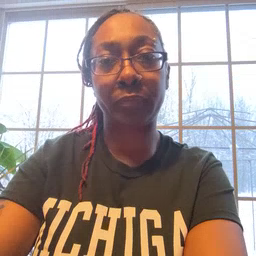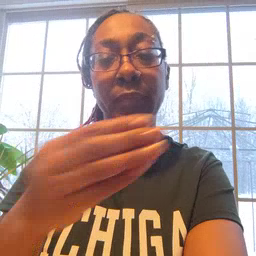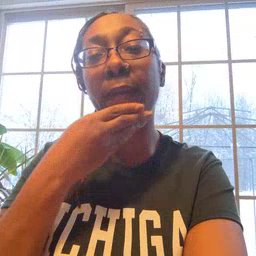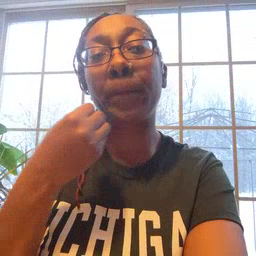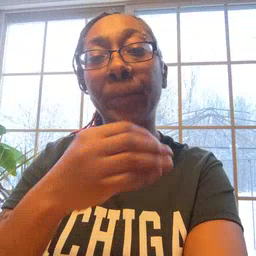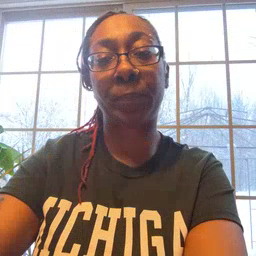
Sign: napkin